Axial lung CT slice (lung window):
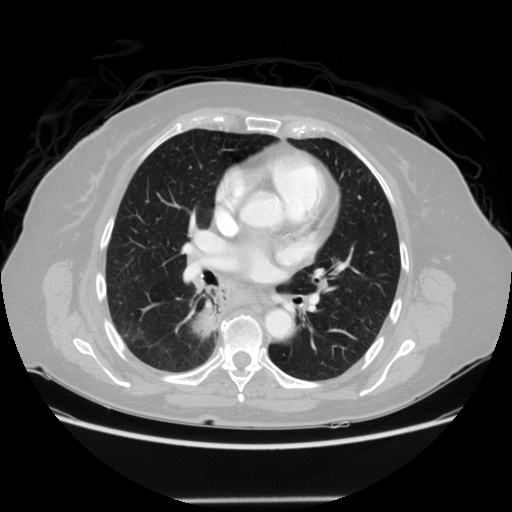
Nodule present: no